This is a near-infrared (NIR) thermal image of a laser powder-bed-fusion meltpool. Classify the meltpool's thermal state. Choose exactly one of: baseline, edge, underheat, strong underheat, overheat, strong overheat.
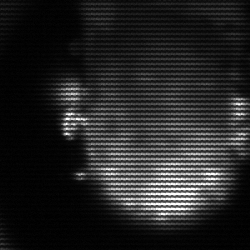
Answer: baseline